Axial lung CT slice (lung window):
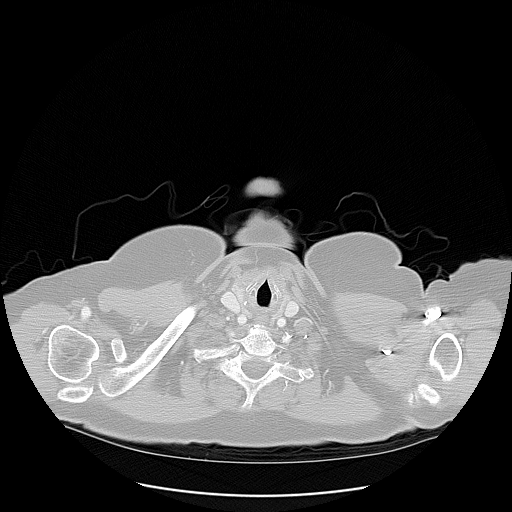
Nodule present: no